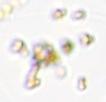
Label: Phaeocystis